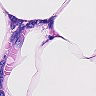
Metastatic tissue present: no